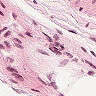
Metastatic tissue present: no